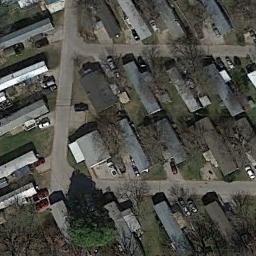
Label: mobile_home_park